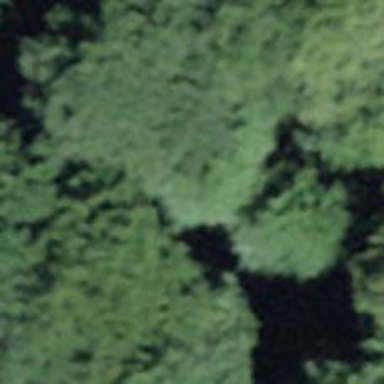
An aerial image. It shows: High ropes course located among trees on leisure land.